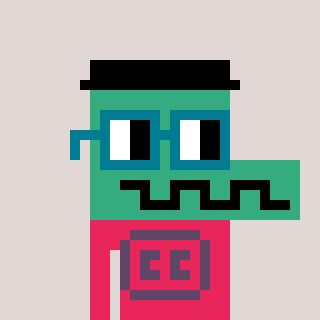
a pixel art character with square dark green glasses, a crocodile-shaped head and a redpinkish-colored body on a warm background